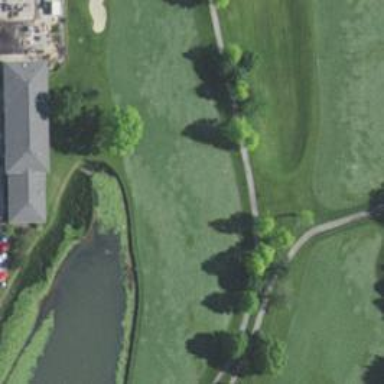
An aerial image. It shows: Golf hole.